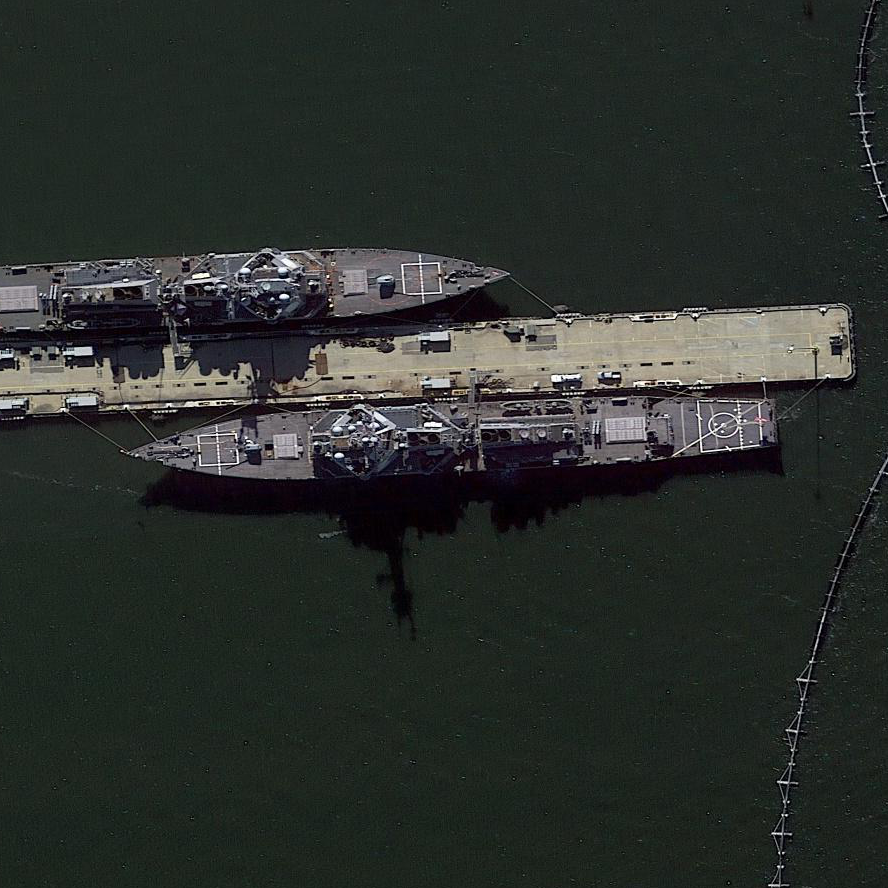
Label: destroyer